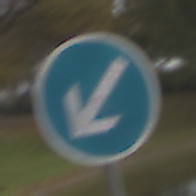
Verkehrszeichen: VorgeschriebeneVorbeifahrtLinks
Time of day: MorningAfternoon
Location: Outdoor (Nature)
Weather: Overcast
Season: Autumn
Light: Natural